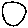
Label: circle